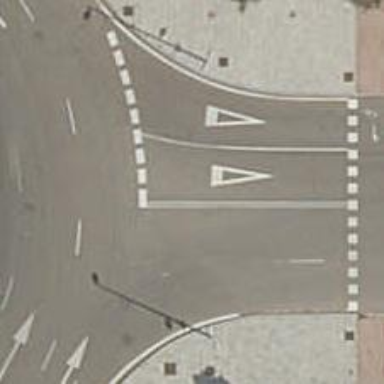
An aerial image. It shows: Road with "give way" sign.